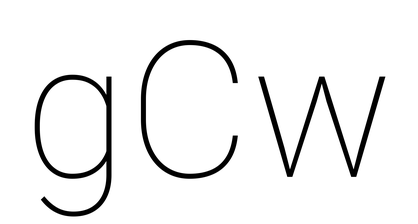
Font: Roboto_Thin